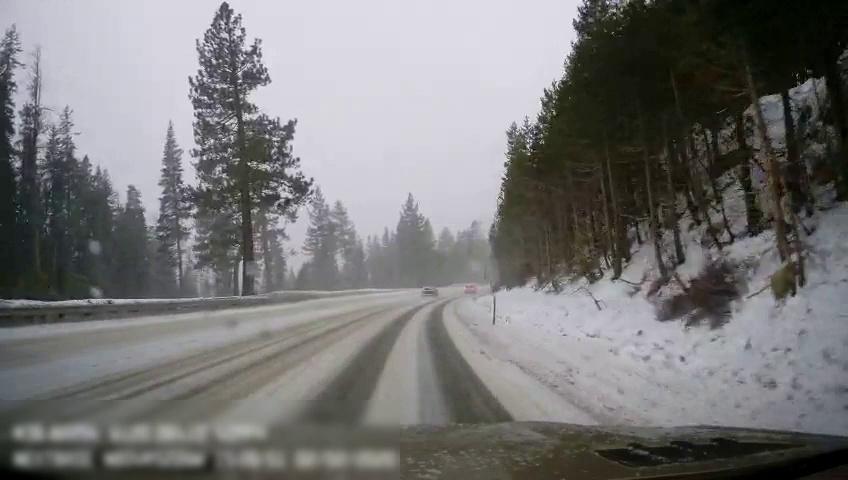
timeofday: Day
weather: Snowy
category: Drivable Space
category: Vehicles | Car
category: Vehicles | SUV